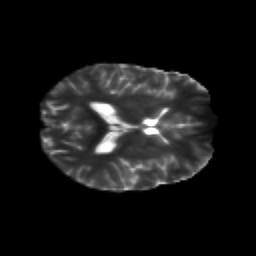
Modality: T2w
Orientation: axial
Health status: healthy
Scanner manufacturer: siemens
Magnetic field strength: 3 T
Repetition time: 12 s
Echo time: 0.092 s